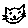
Label: cat